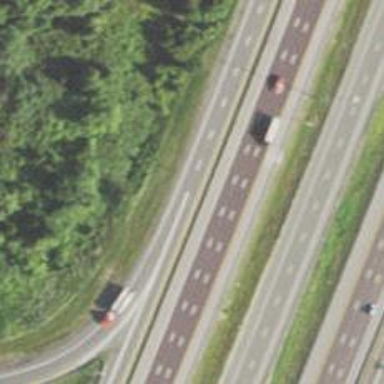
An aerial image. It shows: Motorway junction.